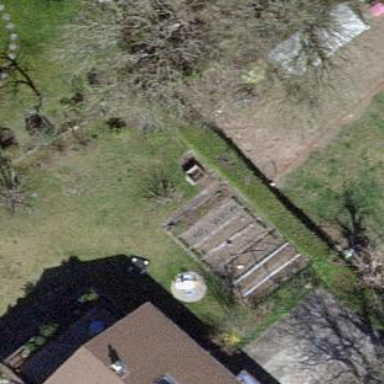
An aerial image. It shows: Vegetable garden in the leisure land area.